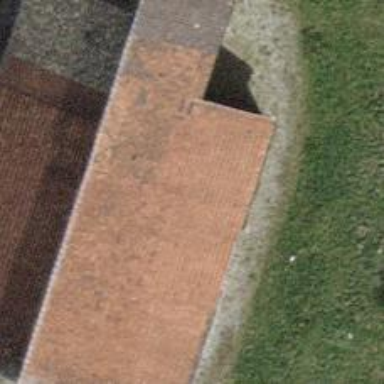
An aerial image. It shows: Small solar photovoltaic panel generator on the roof of building.